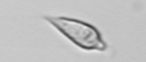
Label: Oxytoxum